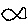
Label: fish